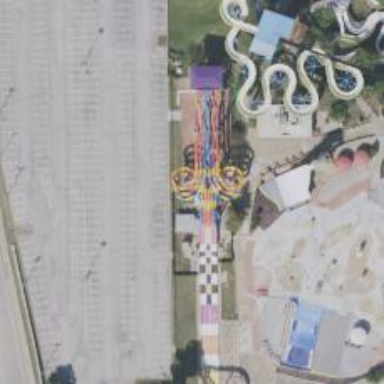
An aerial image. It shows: Water slide attraction.